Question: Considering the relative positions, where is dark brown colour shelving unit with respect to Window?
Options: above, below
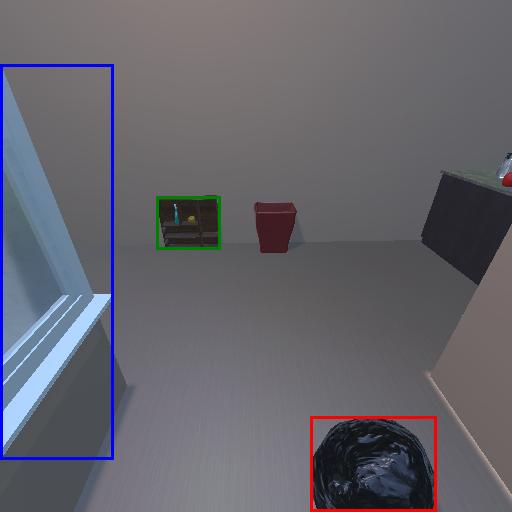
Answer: above